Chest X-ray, PA view. Patient: 30 years old, sex M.
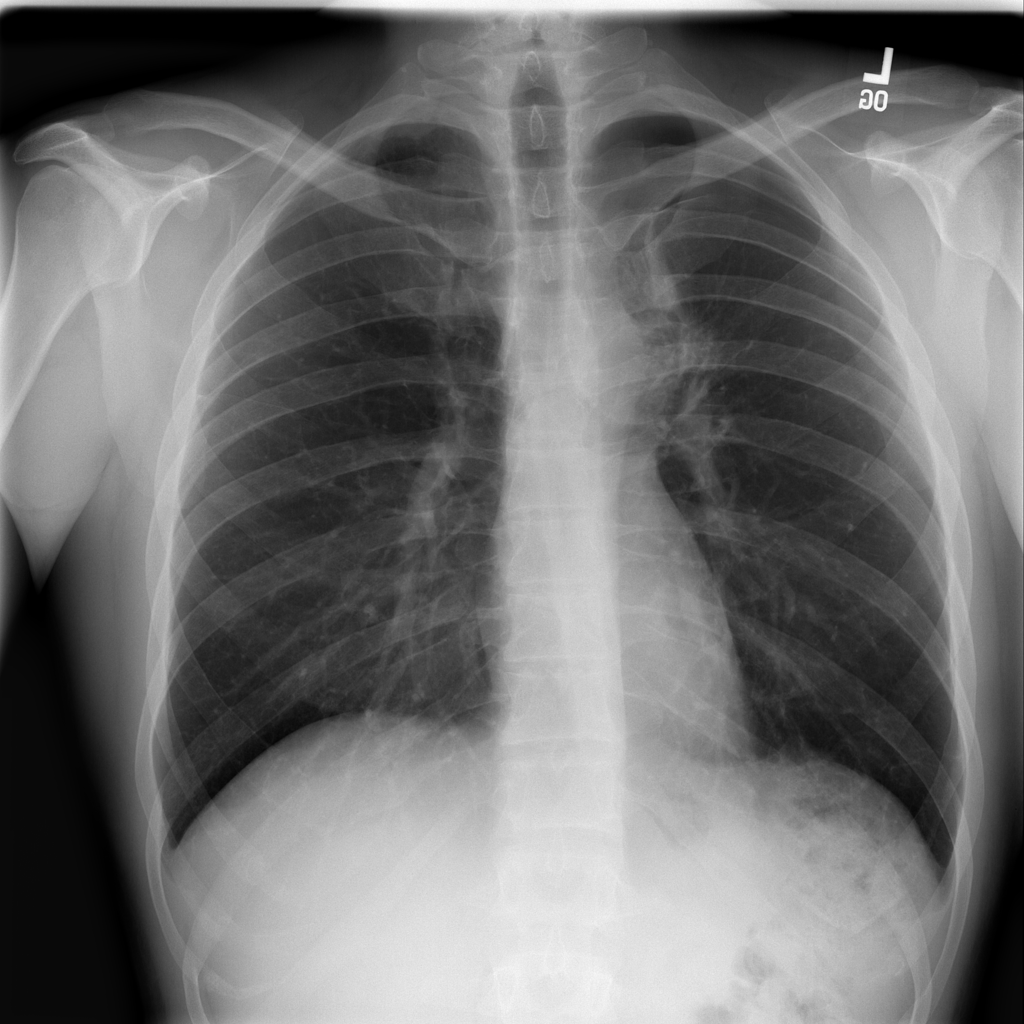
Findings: Pneumothorax